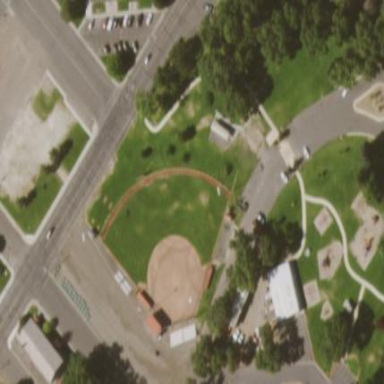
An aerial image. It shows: Baseball pitch for leisure and sports activities.